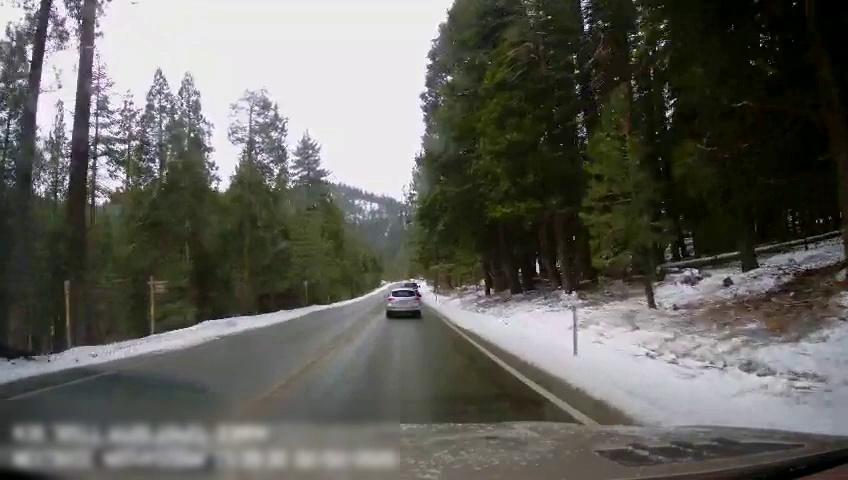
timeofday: Day
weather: Snowy
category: Drivable Space
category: Vehicles | Truck
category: Vehicles | SUV
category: Lanes | Current Lane
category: Lanes | Opposite Lane